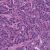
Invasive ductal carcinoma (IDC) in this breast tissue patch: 1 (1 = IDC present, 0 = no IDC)